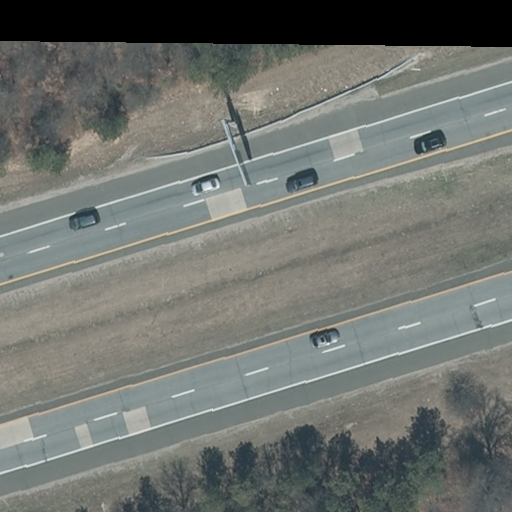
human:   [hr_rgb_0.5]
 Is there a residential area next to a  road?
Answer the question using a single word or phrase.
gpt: yes

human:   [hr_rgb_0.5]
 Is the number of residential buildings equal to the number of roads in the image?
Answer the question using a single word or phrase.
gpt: no

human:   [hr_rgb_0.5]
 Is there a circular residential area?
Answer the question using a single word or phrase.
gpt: no

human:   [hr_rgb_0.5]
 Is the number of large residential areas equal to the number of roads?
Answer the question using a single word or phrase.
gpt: no

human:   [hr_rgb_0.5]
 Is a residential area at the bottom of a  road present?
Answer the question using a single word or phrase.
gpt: no

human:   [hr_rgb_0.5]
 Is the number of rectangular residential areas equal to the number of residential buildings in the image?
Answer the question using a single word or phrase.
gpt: no

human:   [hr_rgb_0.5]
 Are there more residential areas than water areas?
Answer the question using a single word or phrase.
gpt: yes

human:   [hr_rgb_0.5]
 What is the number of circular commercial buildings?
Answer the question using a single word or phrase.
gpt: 0

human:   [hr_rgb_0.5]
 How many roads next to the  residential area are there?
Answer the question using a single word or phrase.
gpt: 2

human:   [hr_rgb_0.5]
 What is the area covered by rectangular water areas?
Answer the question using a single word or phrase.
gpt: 0m2

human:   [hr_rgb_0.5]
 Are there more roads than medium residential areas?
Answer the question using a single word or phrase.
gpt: yes

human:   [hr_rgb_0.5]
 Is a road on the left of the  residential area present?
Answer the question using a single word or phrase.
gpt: no

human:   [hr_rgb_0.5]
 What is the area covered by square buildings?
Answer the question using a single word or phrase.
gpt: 0m2

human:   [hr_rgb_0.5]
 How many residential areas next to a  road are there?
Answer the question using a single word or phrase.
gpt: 1

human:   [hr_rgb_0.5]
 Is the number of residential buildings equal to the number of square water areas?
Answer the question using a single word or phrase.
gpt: yes

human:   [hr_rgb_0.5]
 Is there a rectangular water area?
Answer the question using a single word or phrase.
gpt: no

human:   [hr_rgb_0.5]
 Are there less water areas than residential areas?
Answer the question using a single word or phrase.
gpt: yes

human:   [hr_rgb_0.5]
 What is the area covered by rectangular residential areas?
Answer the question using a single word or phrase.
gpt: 334m2

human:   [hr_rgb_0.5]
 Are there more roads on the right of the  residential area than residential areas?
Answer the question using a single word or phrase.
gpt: no

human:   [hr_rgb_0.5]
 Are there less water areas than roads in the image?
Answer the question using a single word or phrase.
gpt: yes

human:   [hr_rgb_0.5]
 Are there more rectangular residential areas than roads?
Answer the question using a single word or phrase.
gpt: no

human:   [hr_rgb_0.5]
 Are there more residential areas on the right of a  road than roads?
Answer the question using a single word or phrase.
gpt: no

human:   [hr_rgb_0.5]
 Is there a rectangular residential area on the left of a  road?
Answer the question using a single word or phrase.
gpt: yes

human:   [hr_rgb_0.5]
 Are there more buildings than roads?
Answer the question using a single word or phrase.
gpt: no

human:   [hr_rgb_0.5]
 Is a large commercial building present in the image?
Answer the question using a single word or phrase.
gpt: no

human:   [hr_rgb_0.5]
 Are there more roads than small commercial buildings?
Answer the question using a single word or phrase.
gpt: yes

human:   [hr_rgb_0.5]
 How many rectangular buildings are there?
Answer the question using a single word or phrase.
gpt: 0

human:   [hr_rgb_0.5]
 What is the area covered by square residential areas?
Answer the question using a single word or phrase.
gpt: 0m2

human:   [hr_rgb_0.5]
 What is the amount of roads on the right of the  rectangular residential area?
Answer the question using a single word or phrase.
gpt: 0

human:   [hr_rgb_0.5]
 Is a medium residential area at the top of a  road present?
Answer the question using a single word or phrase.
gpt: yes

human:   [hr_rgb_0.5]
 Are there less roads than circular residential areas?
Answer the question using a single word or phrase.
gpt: no

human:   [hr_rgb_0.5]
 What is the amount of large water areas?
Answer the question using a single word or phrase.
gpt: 0

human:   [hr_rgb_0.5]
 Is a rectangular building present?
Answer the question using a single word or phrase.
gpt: no

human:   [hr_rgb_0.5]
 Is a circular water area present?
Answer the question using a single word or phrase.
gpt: no

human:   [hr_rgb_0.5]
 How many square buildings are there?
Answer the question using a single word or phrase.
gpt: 0

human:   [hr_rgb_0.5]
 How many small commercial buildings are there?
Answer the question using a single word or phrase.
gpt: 0